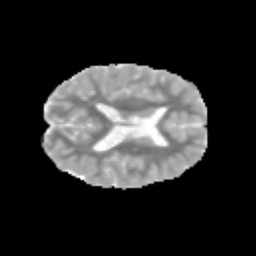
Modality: MD
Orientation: axial
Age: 10
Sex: male
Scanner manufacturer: siemens
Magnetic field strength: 3 T
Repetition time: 3.8 s
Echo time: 0.07 s